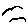
Label: bird